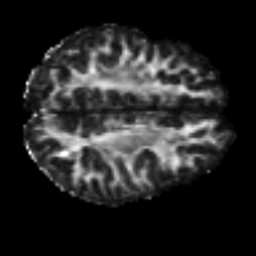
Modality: FA
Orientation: axial
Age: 22
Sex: male
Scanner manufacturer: siemens
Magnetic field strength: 3 T
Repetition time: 7 s
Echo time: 0.0926 s